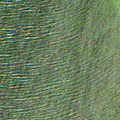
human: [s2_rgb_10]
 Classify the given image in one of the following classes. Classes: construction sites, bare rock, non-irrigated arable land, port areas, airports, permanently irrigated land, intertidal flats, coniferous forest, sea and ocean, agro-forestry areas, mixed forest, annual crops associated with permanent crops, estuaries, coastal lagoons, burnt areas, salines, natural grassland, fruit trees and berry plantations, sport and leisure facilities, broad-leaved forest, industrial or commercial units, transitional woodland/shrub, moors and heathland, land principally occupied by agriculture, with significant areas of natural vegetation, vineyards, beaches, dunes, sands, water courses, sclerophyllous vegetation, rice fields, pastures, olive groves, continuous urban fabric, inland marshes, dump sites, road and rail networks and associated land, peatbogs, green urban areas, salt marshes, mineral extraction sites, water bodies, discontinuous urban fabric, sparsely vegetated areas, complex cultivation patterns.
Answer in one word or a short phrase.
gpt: sea and ocean